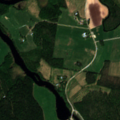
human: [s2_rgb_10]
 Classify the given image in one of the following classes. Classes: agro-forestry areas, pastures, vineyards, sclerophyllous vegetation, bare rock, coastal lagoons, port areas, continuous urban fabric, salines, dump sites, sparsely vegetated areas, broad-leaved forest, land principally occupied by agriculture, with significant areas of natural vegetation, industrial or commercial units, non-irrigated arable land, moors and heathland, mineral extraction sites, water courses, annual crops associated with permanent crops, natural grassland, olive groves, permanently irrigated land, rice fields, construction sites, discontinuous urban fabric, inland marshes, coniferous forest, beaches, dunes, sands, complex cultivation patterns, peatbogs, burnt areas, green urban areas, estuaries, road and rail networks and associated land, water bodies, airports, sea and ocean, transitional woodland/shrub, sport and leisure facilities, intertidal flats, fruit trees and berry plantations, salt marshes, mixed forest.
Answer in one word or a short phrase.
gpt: non-irrigated arable land, land principally occupied by agriculture, with significant areas of natural vegetation, coniferous forest, mixed forest, water bodies